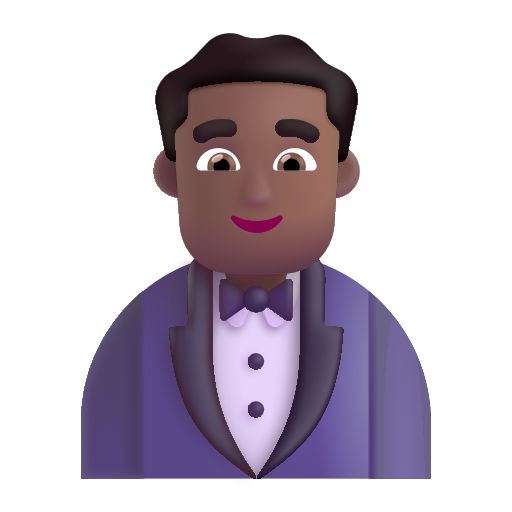
man in tuxedo color  dark